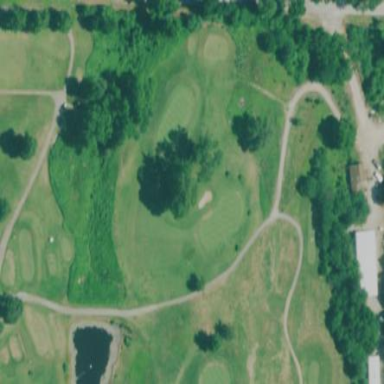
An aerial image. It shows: Area with grass used as rough in golf course.